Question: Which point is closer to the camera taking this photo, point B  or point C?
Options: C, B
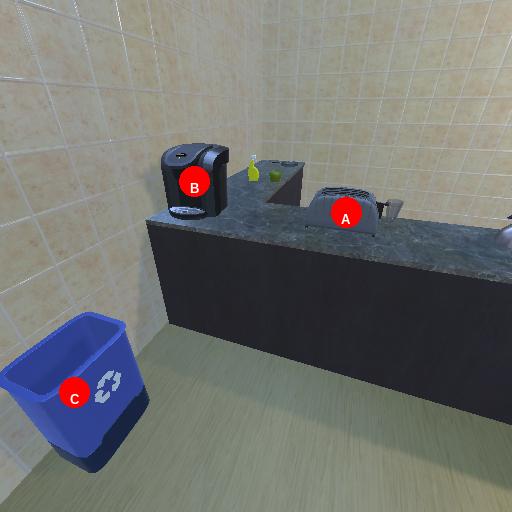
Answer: C